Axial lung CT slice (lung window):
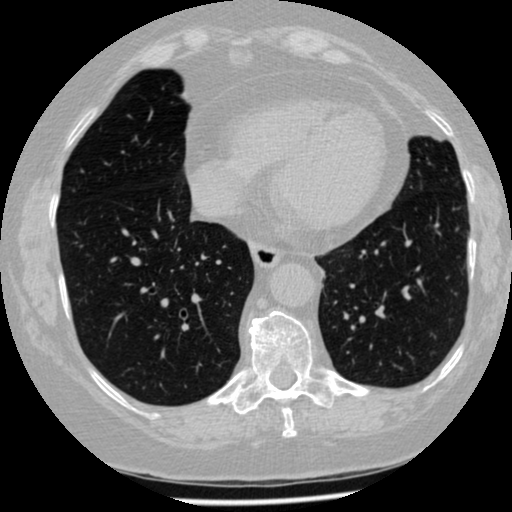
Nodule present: no